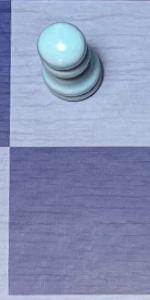
Label: Empty